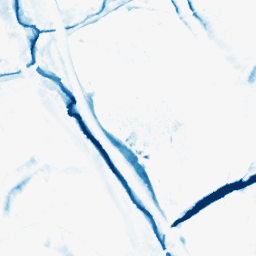
Category: morphological
Decomposition family: morphological_diamond
Decomposition parameters: operation: closing
radius: 10
Upsampling method: sinc_hamming
Upsampling parameters: scale: 4
kernel_size: 16
Upsampling scale: 4